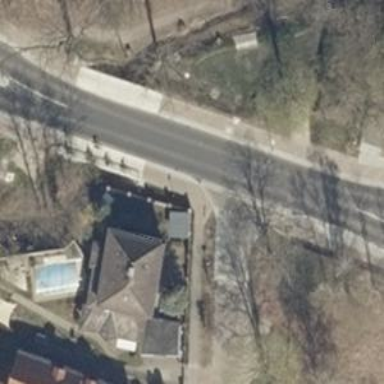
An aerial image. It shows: Secondary road with asphalt surface running over bridge. The road has separate sidewalks on both sides.